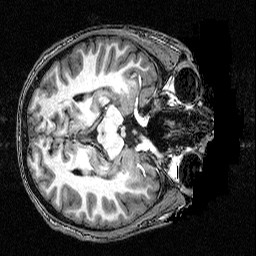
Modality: T1w
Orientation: axial
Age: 23
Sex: male
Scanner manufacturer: siemens
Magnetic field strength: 3 T
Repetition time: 2.5 s
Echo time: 0.00393 s